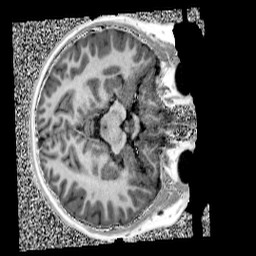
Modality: UNIT1
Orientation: axial
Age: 11
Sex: male
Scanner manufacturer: siemens
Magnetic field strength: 3 T
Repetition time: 4 s
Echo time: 0.00299 s